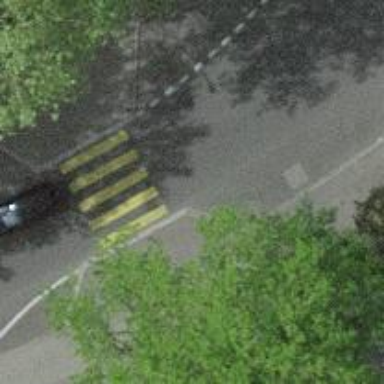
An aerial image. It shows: Kerb barrier.